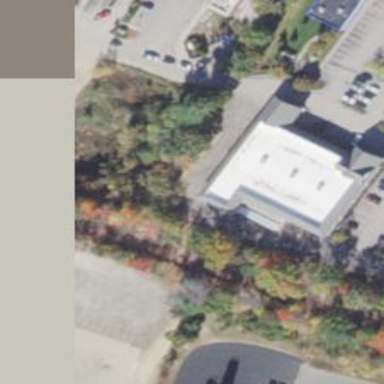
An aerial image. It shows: Building.